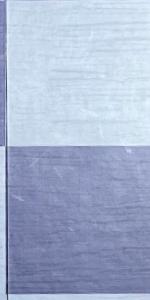
Label: Empty